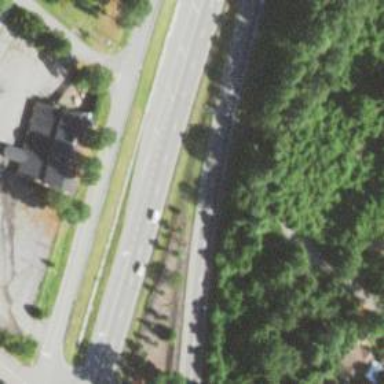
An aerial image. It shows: Trunk highway with expressway features.